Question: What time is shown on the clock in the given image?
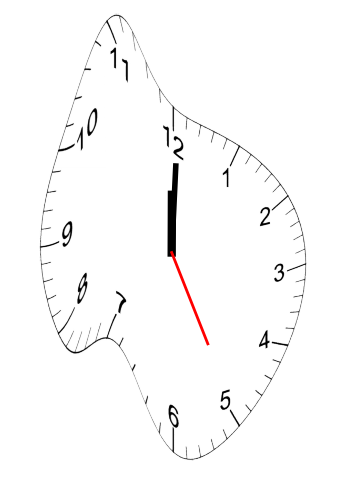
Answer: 12:00:25